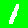
Digit: 1